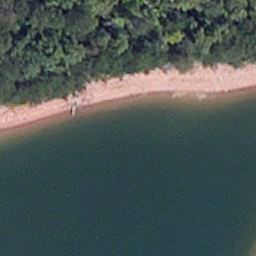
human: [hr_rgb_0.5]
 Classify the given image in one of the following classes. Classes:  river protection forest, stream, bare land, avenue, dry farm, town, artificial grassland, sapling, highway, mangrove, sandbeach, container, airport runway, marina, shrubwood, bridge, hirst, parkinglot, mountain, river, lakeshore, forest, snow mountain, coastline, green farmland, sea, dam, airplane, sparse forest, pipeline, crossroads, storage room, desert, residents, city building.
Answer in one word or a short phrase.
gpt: lakeshore